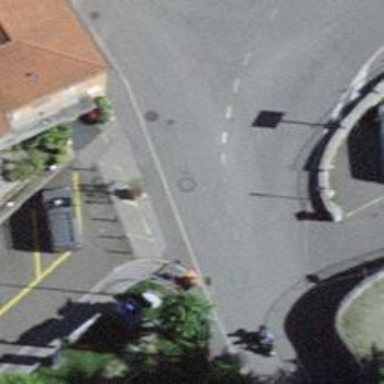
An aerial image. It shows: Bollard.